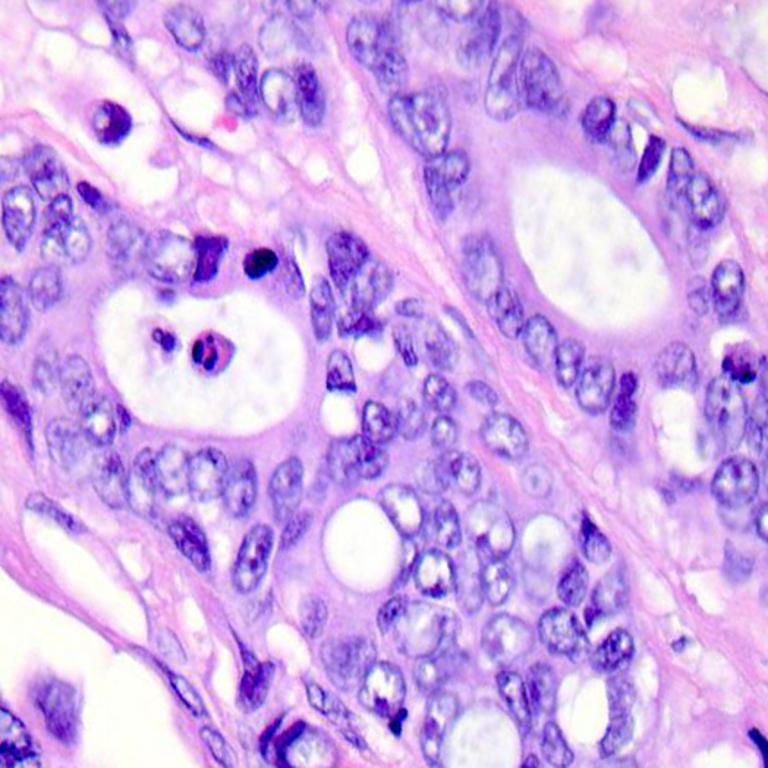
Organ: colon
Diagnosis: adenocarcinomas